Question: I have a SQL database with rows containing prices of EUR/USD for a given datetime:

i want to split these data into groups of 1 minute and get some information, I've written a python program that call the sqlite3 database. For now, i have this program:
'''
def SQLQuerySpecial(currency,start,end):
sql = 'SELECT f.datetime, f.buy, c.minp, c.maxp, c.avgp FROM {c} f INNER JOIN (SELECT MIN(datetime) mindate, MAX(datetime) maxdate, MIN(sell) minp, MAX(sell) maxp, AVG(buy) avgp FROM {c} GROUP BY strftime("%Y-%m-%d %H:%M",datetime)) c ON f.datetime = c.mindate or f.datetime = c.maxdate'.format(c = currency)
'''
When i do:
'''
SQLQuerySpecial("EUR", "2002-01-02 01:27:00", "2002-01-02 01:34:00")
'''
I get the result:
('2002-01-02 01:26:33', 0.8913, 0.8913, 0.8913, 0.8913)
('2002-01-02 01:27:12', 0.8946, 0.8946, 0.8947, 0.89462)
('2002-01-02 01:27:49', 0.8946, 0.8946, 0.8947, 0.89462)
('2002-01-02 01:28:00', 0.8947, 0.8946, 0.8947, 0.8946454545454546)
('2002-01-02 01:28:00', 0.8946, 0.8946, 0.8947, 0.8946454545454546)
('2002-01-02 01:28:43', 0.8946, 0.8946, 0.8947, 0.8946454545454546)
('2002-01-02 01:28:43', 0.8946, 0.8946, 0.8947, 0.8946454545454546)
('2002-01-02 01:29:49', 0.8946, 0.8946, 0.8947, 0.89465)
('2002-01-02 01:29:49', 0.8947, 0.8946, 0.8947, 0.89465)
('2002-01-02 01:29:52', 0.8946, 0.8946, 0.8947, 0.89465)
('2002-01-02 01:29:52', 0.8947, 0.8946, 0.8947, 0.89465)
('2002-01-02 01:30:41', 0.8945, 0.8945, 0.8946, 0.8945299999999999)
... and so one for 21 lines of result.
2002-01-02 01:27:xx , buy price @ 01:27 , max buy price between 01:27 and 01:28 , min buy price between 01:27 and 01:28, buy price @ 1:28
2002-01-02 01:28:xx , buy price @ 01:28 , max buy price between 01:28 and 01:29 , min buy price between 01:28 and 01:29, buy price @ 1:29
2002-01-02 01:29:xx ...
...
to 2002-01-02 01:34:xx ...
I honestly tried to find the right way to do it, but its tricky to me, i'm not very good in SQL. Thanks for reading and help.
special thanks to unutbu
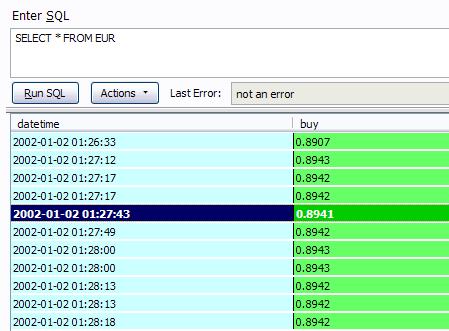
Answer: Try this:
'''
sql = '''
SELECT DISTINCT
f.dm,
f1.price AS first,
f.maxp AS max,
f.minp AS min,
f2.price AS last
FROM (
SELECT datetime, strftime("%Y-%m-%d %H:%M",datetime) dm,
MIN(datetime) mindate, MAX(datetime) maxdate,
MIN(price) minp, MAX(price) maxp
FROM {c}
WHERE datetime >= ? AND datetime < ?
GROUP BY dm
) f
INNER JOIN {c} f1
ON f1.datetime = f.mindate
INNER JOIN {c} f2
ON f2.datetime = f.maxdate
'''.format(c = currency)
'''
- 'dm'- 'datetime''SELECT DISTINCT'-